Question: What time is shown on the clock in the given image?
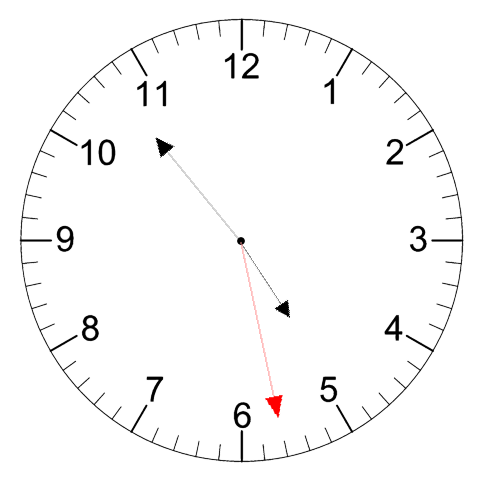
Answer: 04:53:28